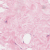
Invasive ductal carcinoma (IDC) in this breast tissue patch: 0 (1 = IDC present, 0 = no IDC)